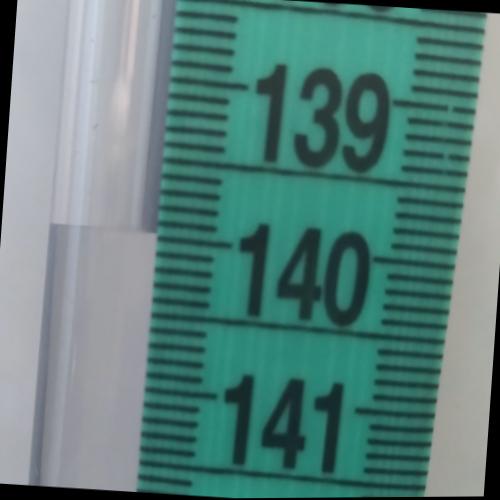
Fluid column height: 140.0 cm